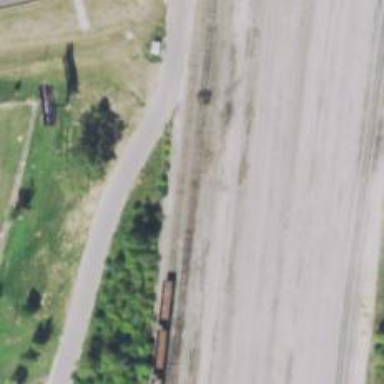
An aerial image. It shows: Abandoned railway yard is depicted.